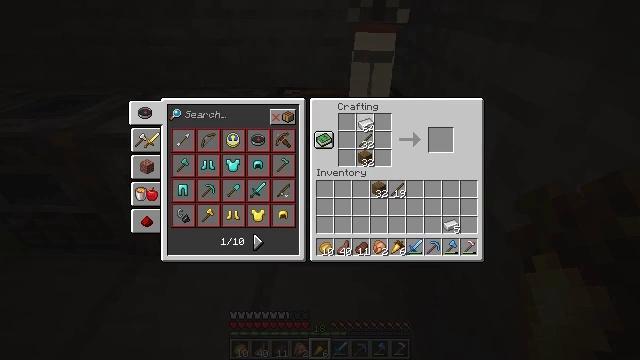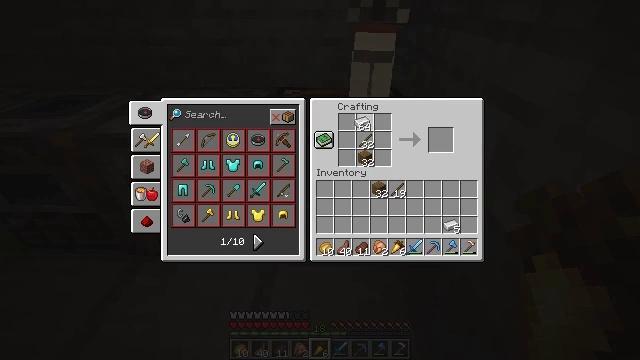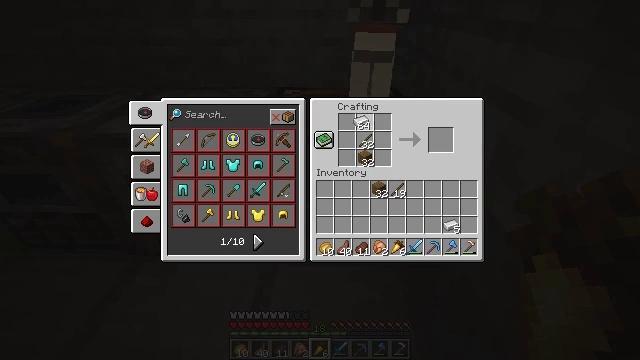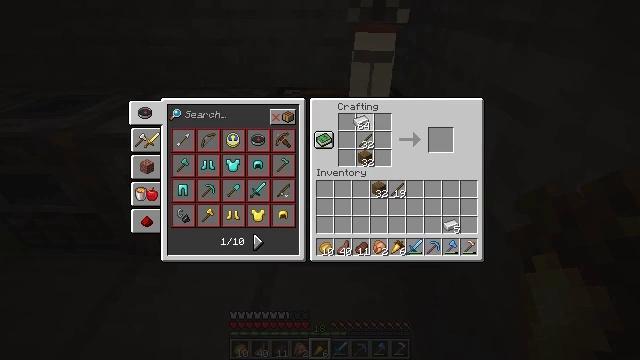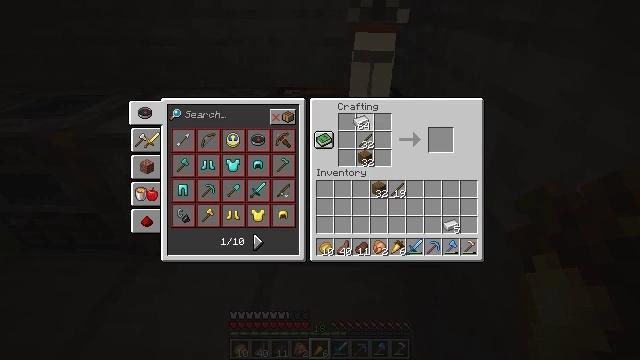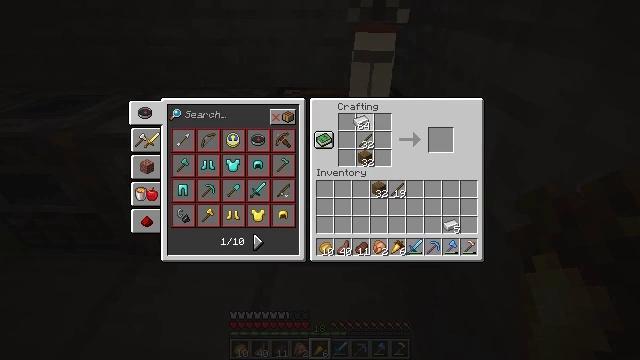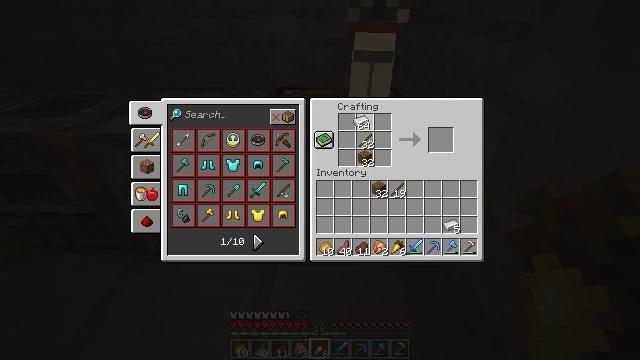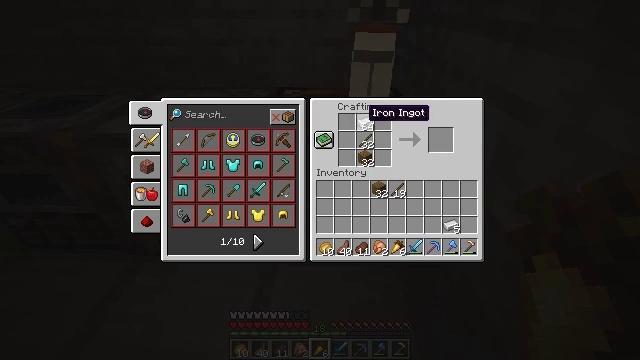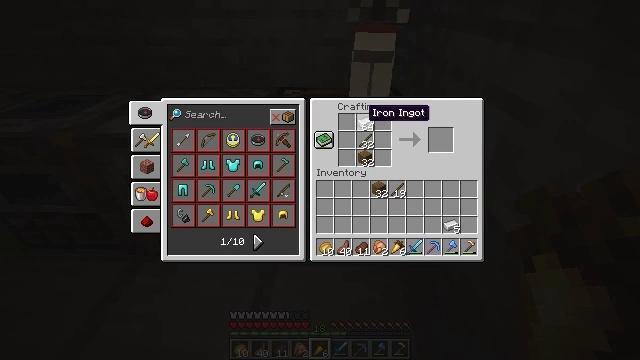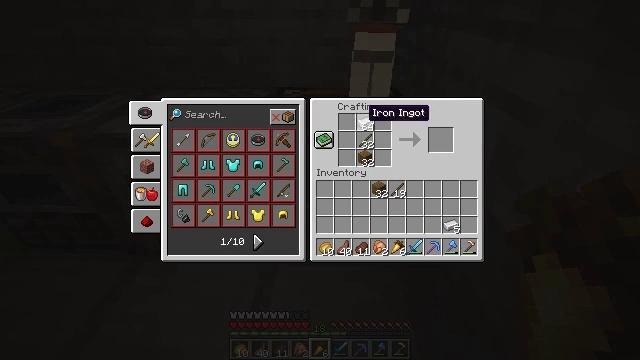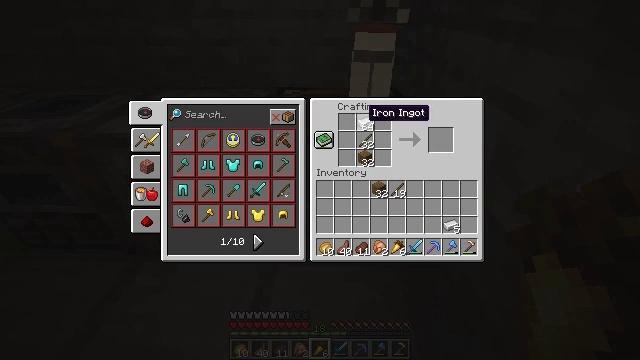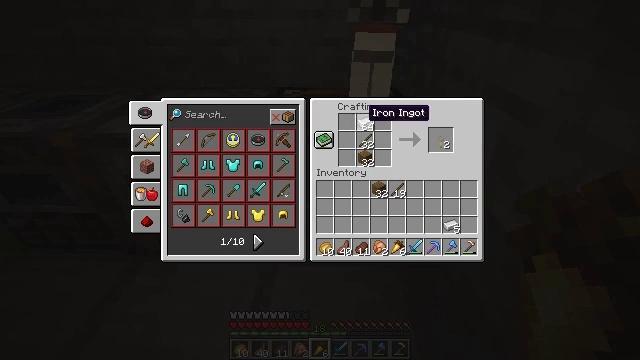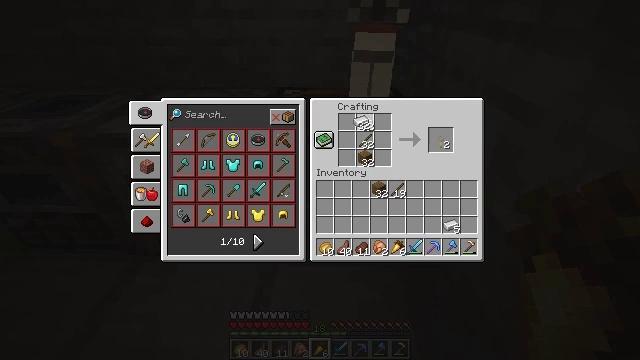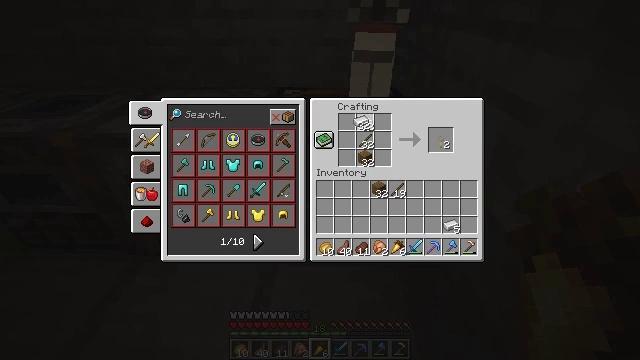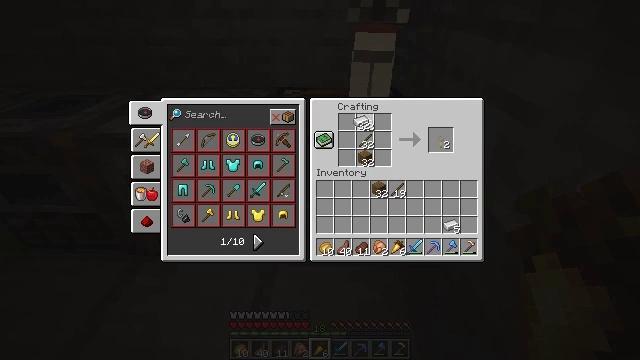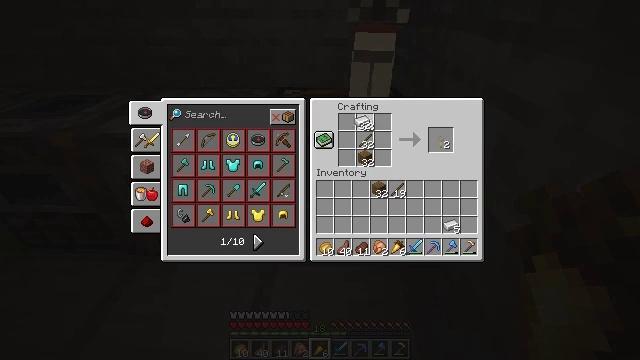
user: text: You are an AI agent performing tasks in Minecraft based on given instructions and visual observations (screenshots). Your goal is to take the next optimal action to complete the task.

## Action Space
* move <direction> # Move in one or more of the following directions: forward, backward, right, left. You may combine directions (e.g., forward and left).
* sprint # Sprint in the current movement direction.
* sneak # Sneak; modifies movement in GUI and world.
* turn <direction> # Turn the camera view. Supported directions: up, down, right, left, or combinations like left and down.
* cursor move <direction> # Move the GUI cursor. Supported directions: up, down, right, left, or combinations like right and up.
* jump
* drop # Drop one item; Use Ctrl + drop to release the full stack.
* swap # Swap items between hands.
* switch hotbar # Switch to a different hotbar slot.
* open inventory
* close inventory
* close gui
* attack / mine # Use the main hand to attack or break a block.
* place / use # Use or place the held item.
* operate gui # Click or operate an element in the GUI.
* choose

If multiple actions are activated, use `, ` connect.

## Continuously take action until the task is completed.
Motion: motion action
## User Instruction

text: Craft a tripwire hook.
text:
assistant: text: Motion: no_op
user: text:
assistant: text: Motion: no_op
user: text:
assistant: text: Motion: no_op
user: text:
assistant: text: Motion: attack / mine
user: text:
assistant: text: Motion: attack / mine
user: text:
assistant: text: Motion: attack / mine
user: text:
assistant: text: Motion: no_op
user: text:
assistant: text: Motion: no_op
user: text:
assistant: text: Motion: no_op
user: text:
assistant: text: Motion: no_op
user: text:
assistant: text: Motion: no_op
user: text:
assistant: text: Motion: use / place
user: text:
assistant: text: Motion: use / place
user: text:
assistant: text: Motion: no_op
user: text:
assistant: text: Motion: no_op
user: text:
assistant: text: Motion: turn right
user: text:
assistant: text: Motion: turn right and down
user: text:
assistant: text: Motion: turn right and down
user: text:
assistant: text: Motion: turn right and down
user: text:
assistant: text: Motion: turn right and down
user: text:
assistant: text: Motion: turn down
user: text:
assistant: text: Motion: turn down
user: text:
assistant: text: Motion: no_op
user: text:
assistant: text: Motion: turn right
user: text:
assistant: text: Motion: no_op
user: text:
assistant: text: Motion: no_op
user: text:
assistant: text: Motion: no_op
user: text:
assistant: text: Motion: no_op
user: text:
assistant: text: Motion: no_op
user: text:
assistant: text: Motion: no_op